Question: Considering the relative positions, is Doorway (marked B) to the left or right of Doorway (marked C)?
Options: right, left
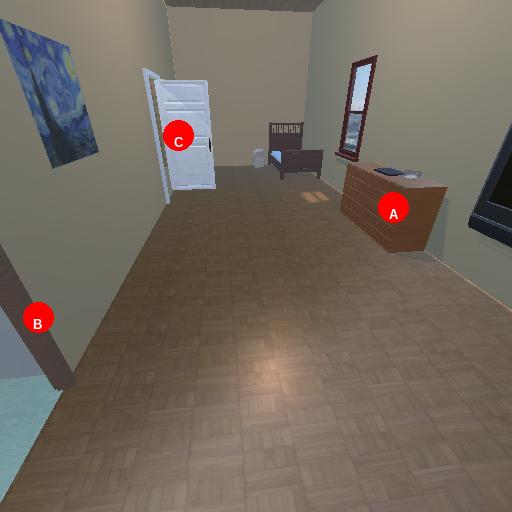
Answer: right